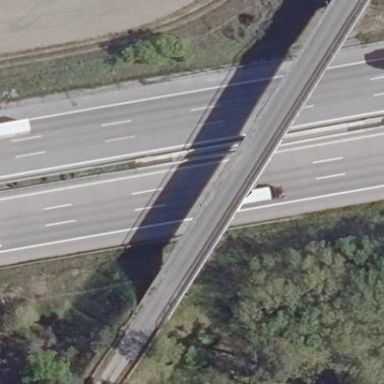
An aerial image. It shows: Beam bridge structure.